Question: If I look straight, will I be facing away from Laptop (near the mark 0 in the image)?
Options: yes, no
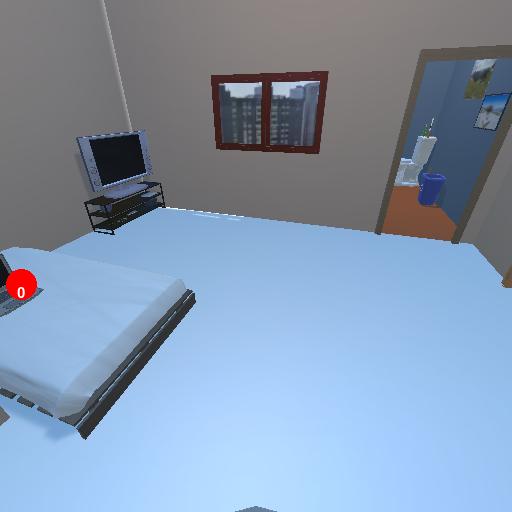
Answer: yes